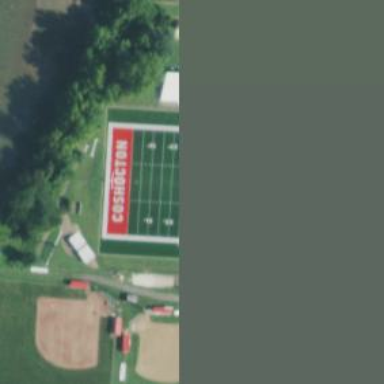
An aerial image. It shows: Grass pitch designated for American football in leisure land area.